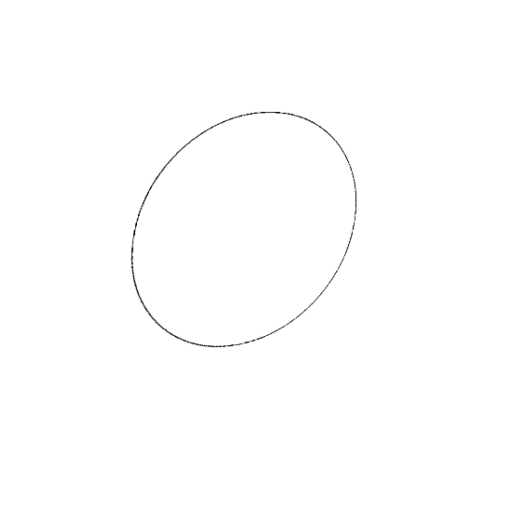
Crossing number: 0